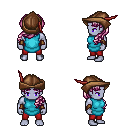
a pixel art fantasy rpg character, male body template, dark elf, purple skin, teal tunic, red pants, pink princess hairstyle, leather cap, cloth bracers, four views (front, back, left, right), 2x2 character sprite sheet, small pixel art, hard edges, no anti-aliasing